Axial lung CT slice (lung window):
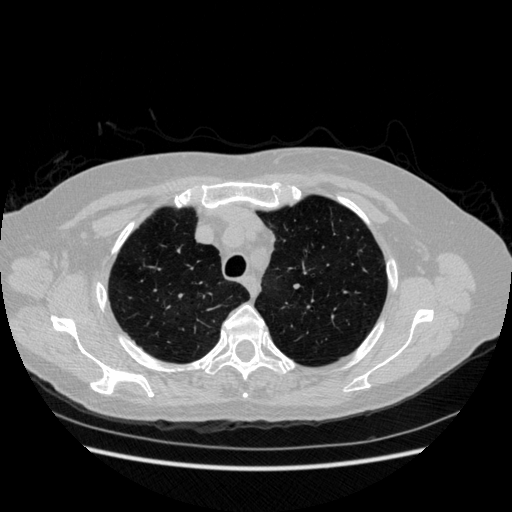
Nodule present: no